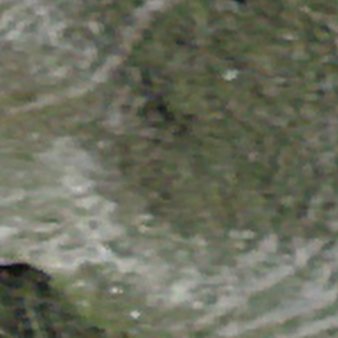
Label: other